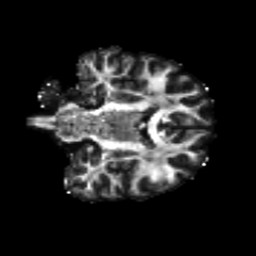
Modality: FA
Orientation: coronal
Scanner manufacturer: siemens
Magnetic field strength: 3 T
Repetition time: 4.16 s
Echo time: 0.0806 s